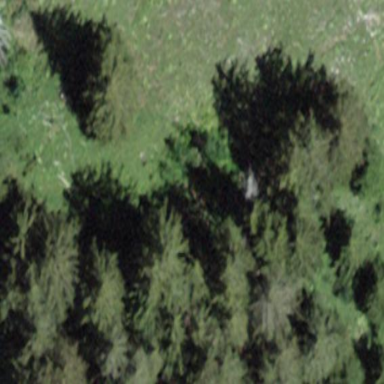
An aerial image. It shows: Forest area.